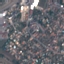
Label: Residential